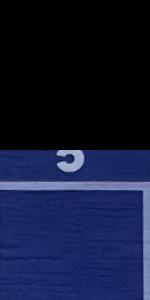
Label: Empty